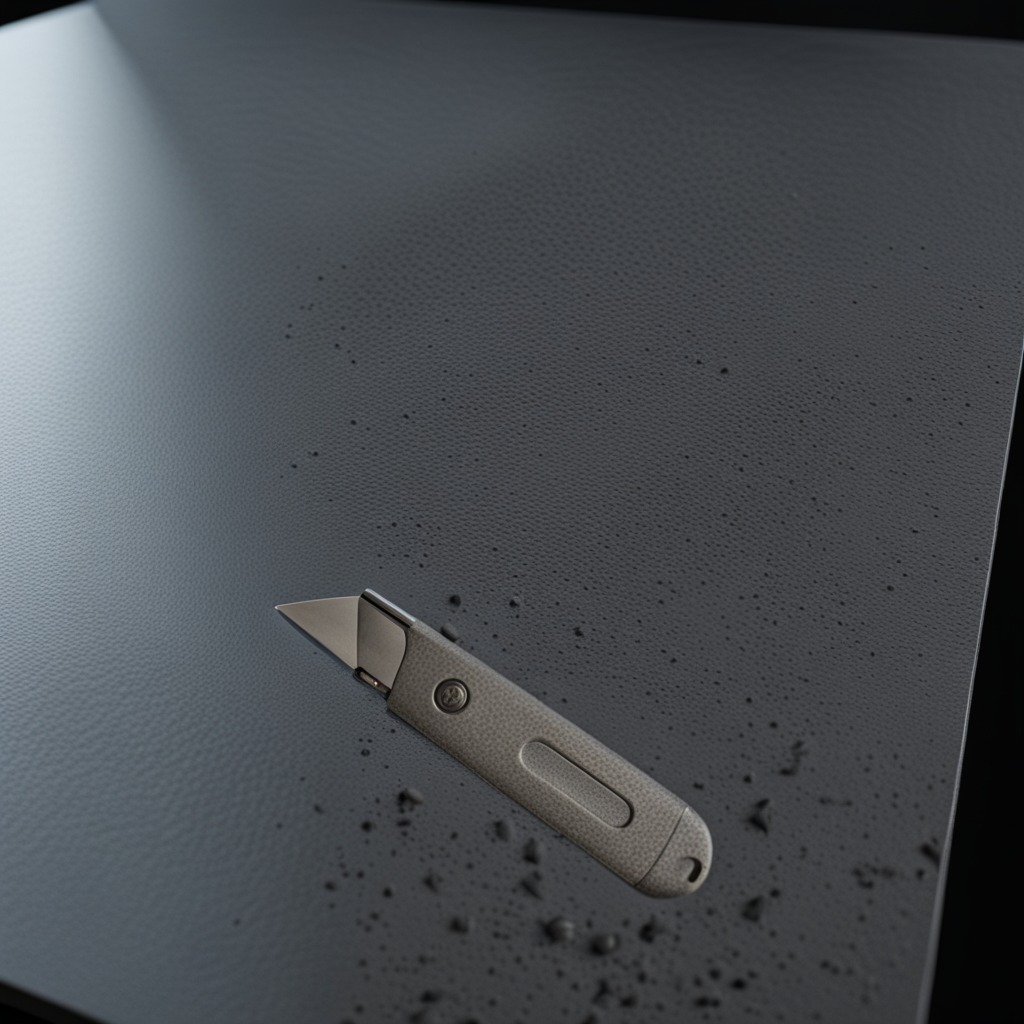
A utility knife is lying on the clean granite table inside a workshop at night.